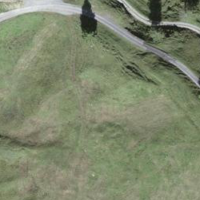
EUNIS habitat code: 23
Species observed at this site:
Tettigonia cantans
Omocestus viridulus
Pseudochorthippus parallelus
Roeseliana roeselii